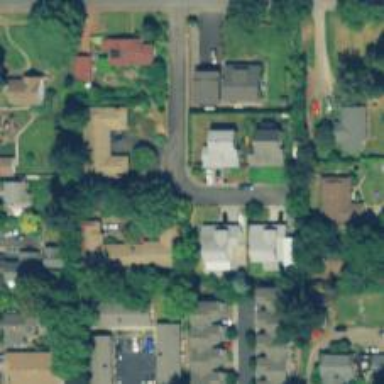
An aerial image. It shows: Residential road with sidewalk on the left.